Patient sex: M
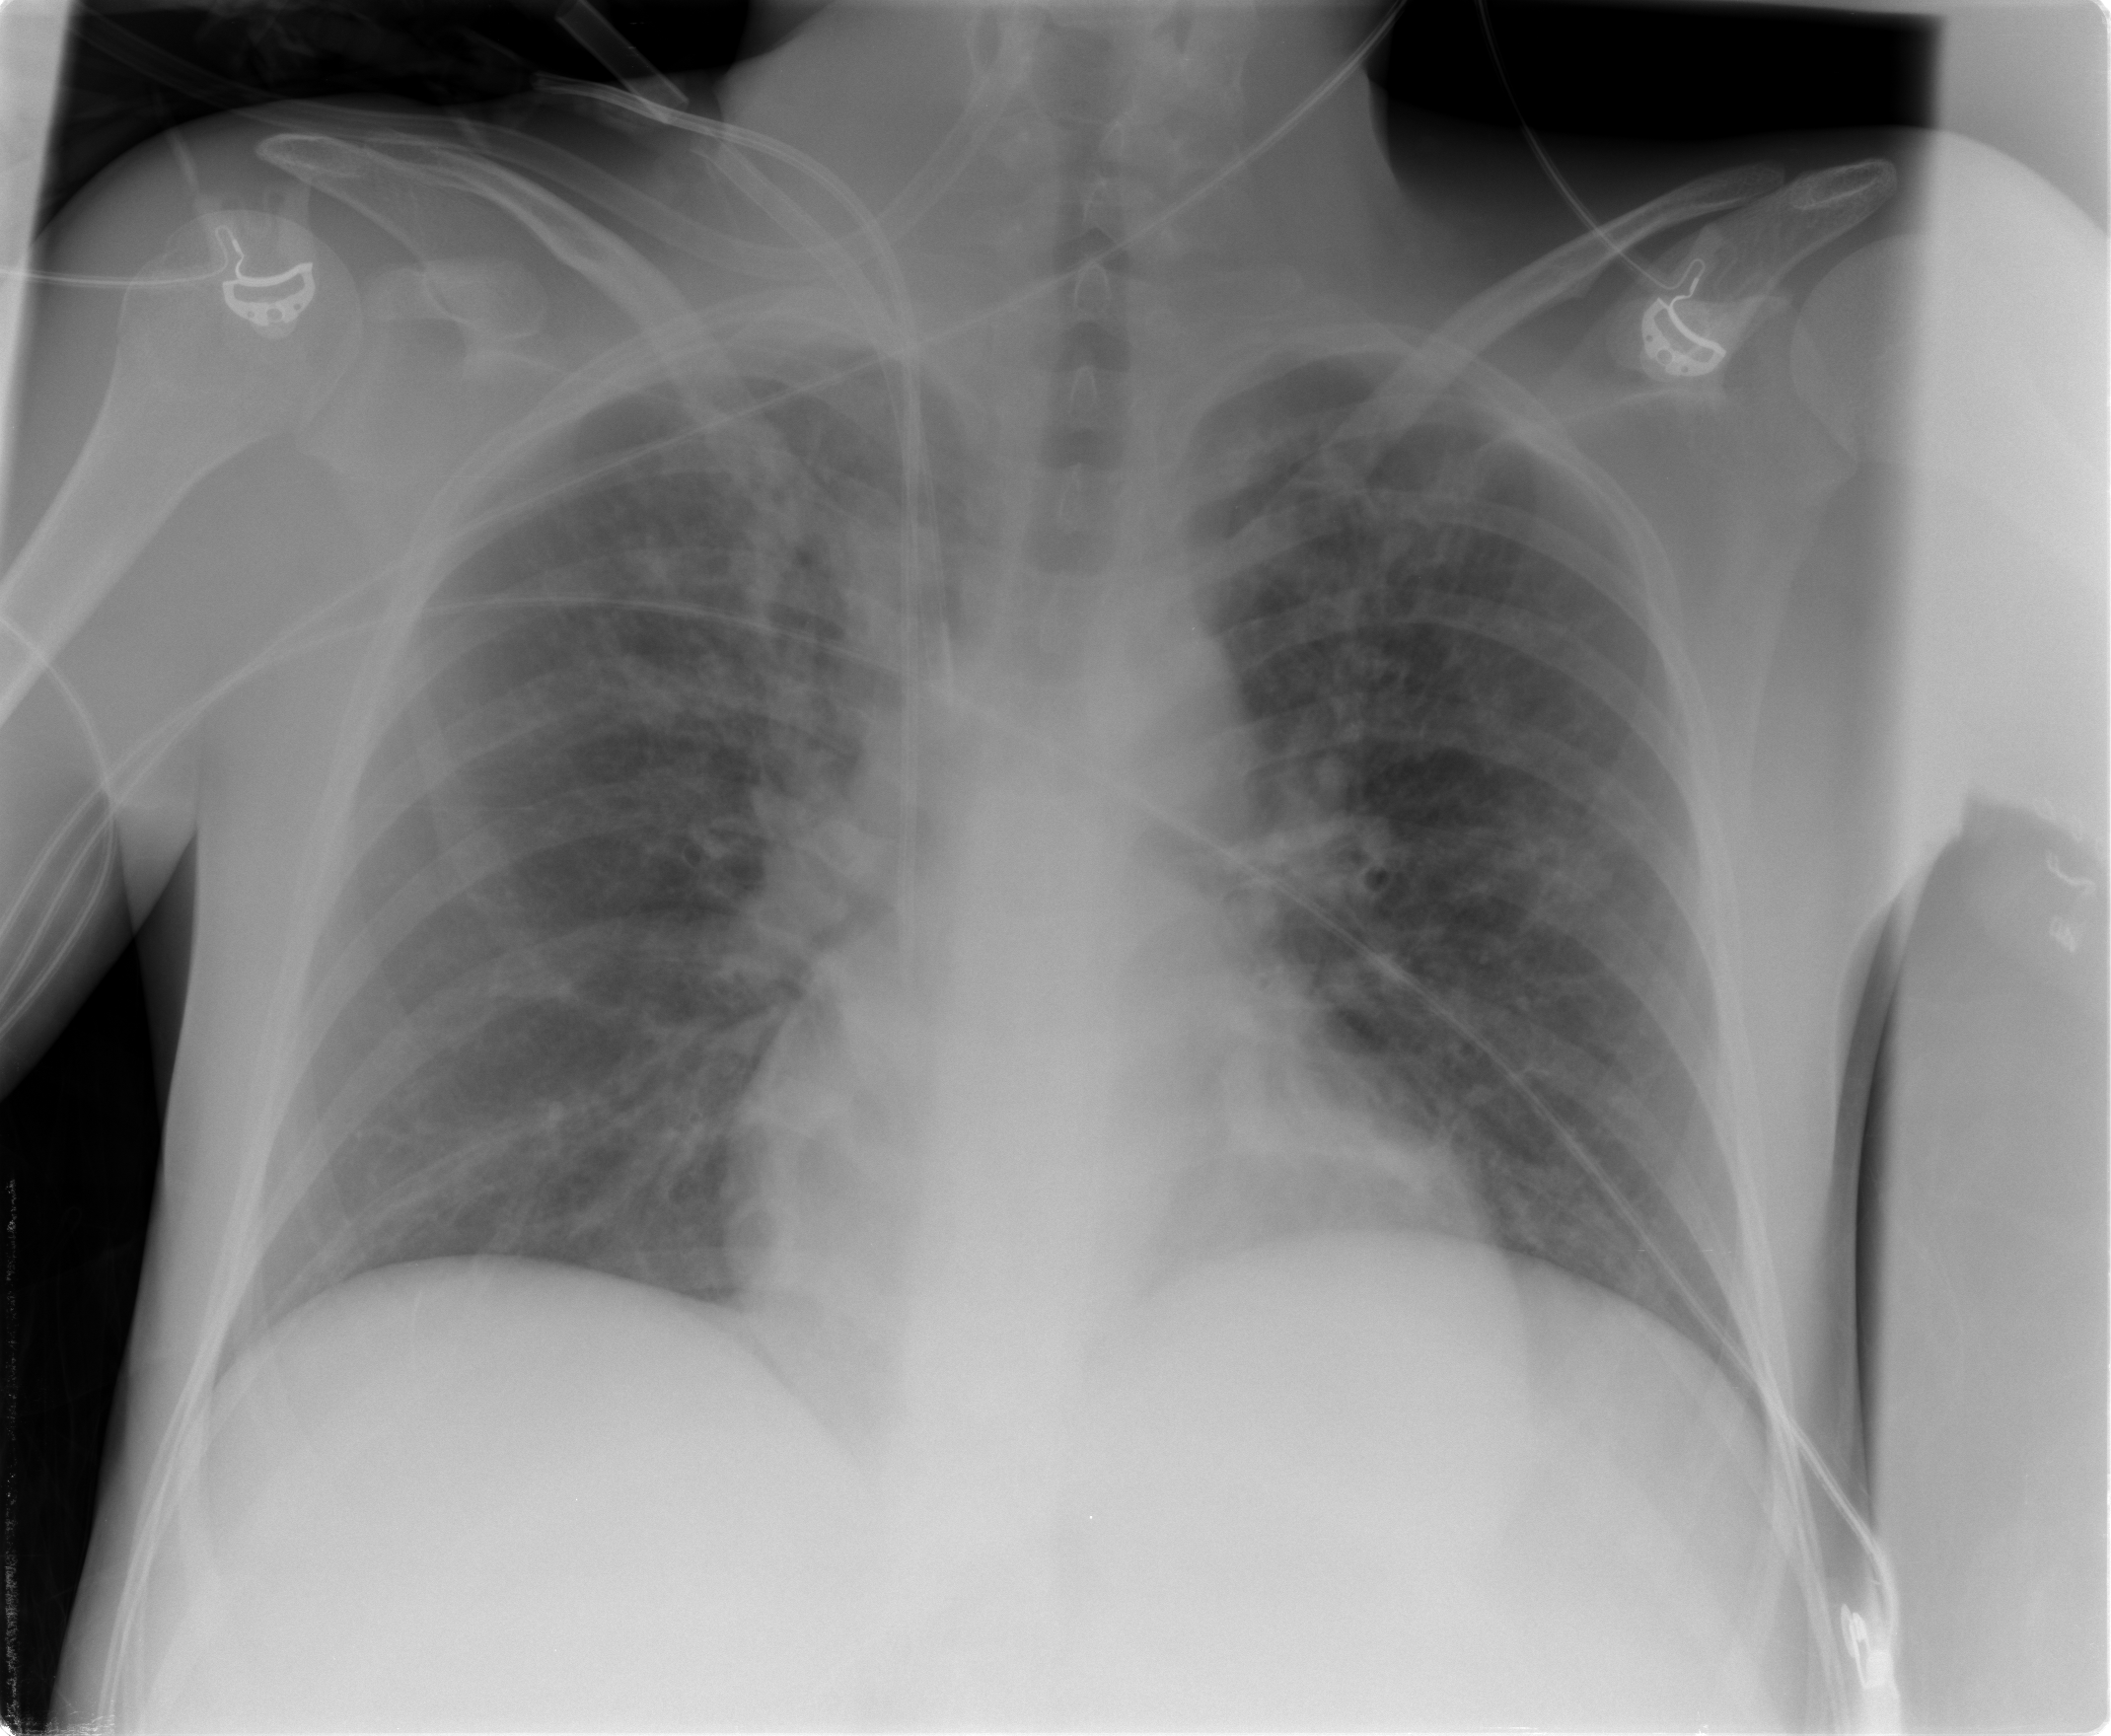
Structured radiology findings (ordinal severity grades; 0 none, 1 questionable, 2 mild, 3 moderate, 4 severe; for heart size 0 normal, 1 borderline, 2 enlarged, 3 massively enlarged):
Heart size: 0
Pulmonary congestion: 0
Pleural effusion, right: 0
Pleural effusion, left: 0
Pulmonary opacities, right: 2
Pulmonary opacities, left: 0
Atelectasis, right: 0
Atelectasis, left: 0